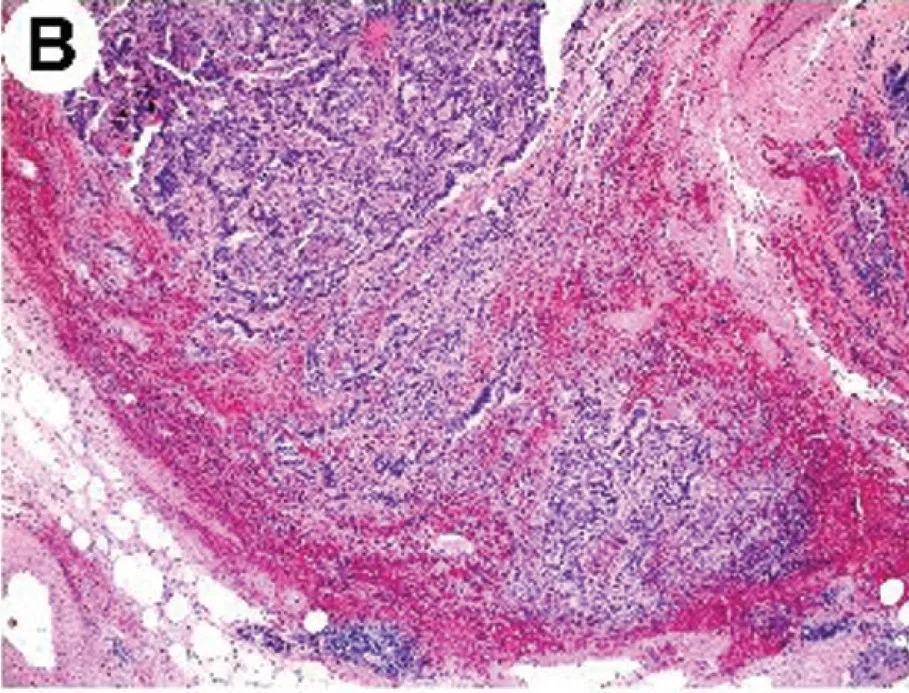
Case 1. Microscopy of the resected tumour in patient 1. Tumour cells showed a trabecular pattern of growth.
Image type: pathology (h&e)